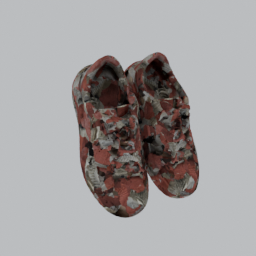
Label: people